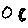
Label: moon